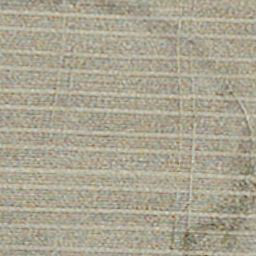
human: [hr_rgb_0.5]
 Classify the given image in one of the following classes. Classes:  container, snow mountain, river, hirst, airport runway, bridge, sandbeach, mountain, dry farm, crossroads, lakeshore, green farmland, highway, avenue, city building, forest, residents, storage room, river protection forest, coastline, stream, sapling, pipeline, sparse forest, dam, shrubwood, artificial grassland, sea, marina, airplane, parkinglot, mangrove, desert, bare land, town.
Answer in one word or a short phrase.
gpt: dry farm